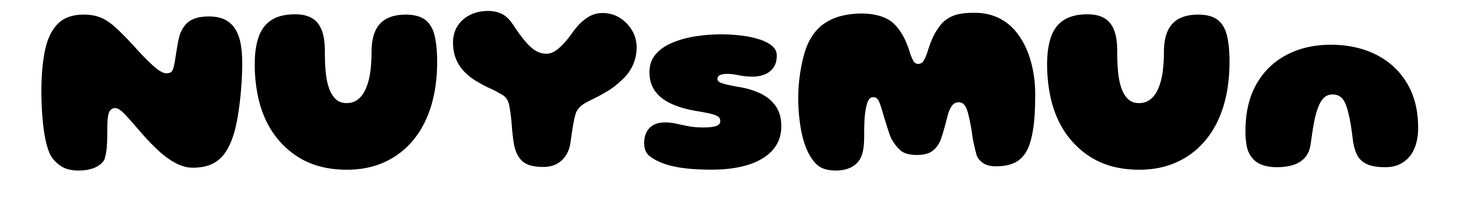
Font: Gluten_ExtraBold